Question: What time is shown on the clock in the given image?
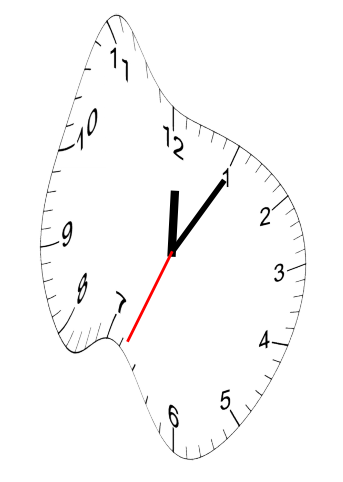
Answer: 12:05:34